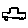
Label: car